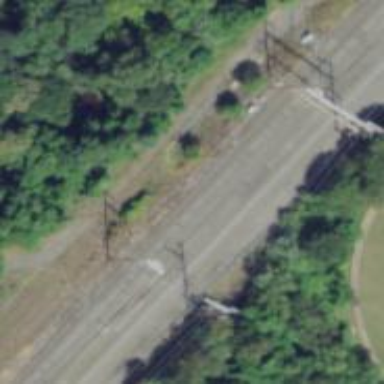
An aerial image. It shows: Railway track with contact line for electrification.